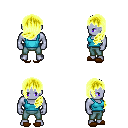
a pixel art fantasy rpg character, male body template, dark elf, purple skin, teal pirate shirt, teal pants, gold left-swept hairstyle, brown slippers, four views (front, back, left, right), 2x2 character sprite sheet, small pixel art, hard edges, no anti-aliasing